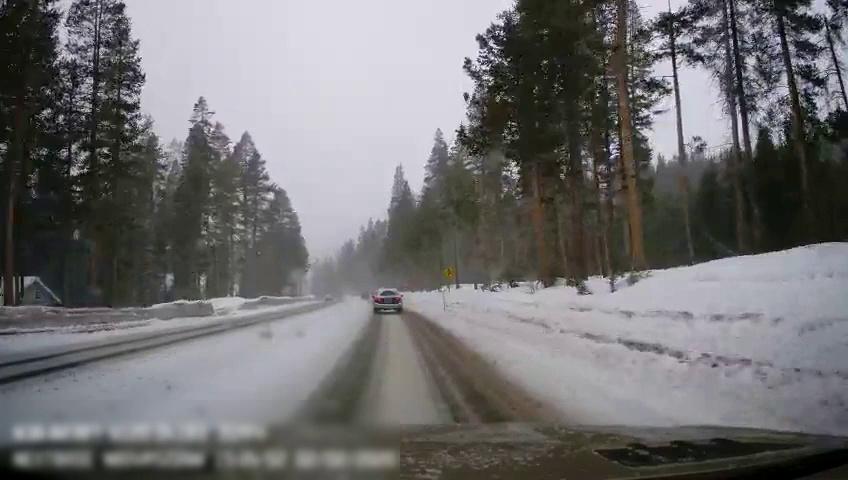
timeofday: Day
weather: Snowy
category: Drivable Space
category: Vehicles | SUV